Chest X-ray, AP view. Patient: 6 years old, sex F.
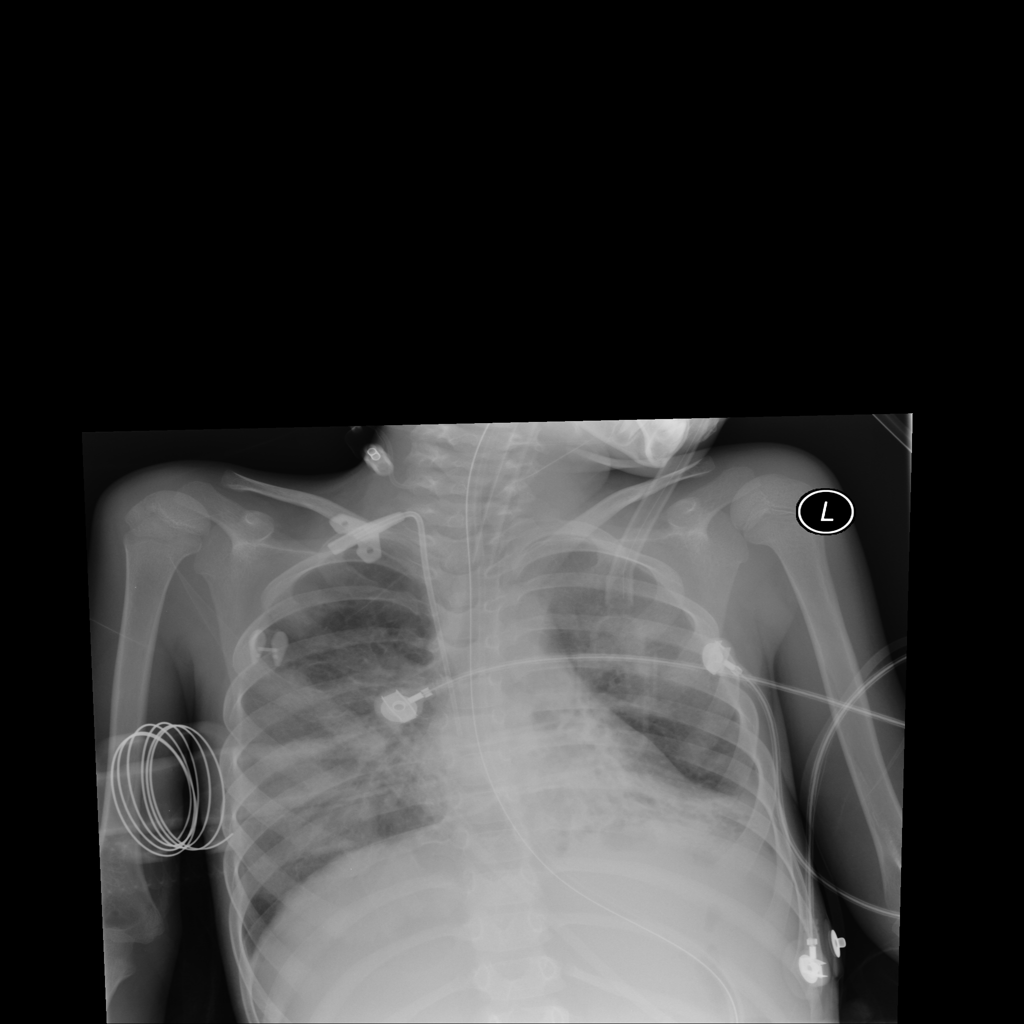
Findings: Consolidation